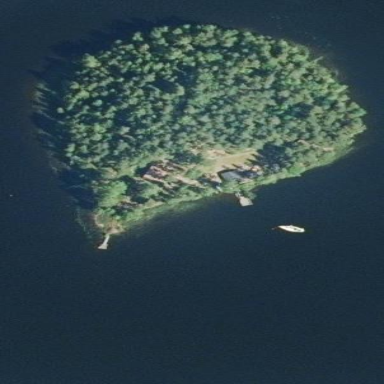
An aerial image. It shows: Islet.